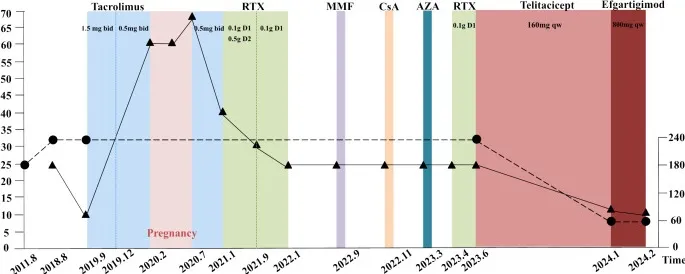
Previous therapeutic strategies and the dose of prednisone and pyridostigmine. Each time point represents a MC, which used rapid treatment of IVIg, PLEX, and high-dose steroid (before June 2023). Abbreviations: MC, myasthenic crises; RTX, rituximab; MMF, mycophenolate mofetil; CsA, cyclosporine A; AZA, azathioprine; IVIg, intravenous immunoglobulin; PLEX, plasma exchange. Details: The dose of pyridostigmine was 60 mg ter in die (tid) during 2011 to 2018 and increased to 60 mg quater in die (qid) until June 2023. The prednisone's dosage was 25 mg qd in August 2018 and declined to 10 mg quaque die (qd) when combining tacrolimus (1.5 mg bid) in September 2019. In February 2020, the patient found an intrauterine pregnancy of 7+ weeks and chose to continue the pregnancy. She discontinued tacrolimus, and the dose of prednisone was increased to 60 mg qd. In July 2020, a segment cesarean section was performed, whose procedure was successful, resulting a live infant. Following discharge, the patient was prescribed tacrolimus of 1 mg bid and prednisone of 70 mg qd. In January 2021, the patient received rituximab treatments on three occasions with doses of 0.1 g d1 and 0.5 g d2 initially, followed by 0.1 g d1 in subsequent two treatments. The prednisone dose was reduced to 40 mg qd after the first treatment and further decreased, respectively, to 30 mg qd and 25 mg qd in September 2021 and January 2022. MMF (1 g bid) was added in September 2022 but discontinued after 18 days. CsA (25 mg bid) was added in November 2022 but, later, discontinued after 14 days. AZA (50 mg qd) was added in March 2023 but discontinued in April 2023 when the fourth rituximab treatment was administered (0.1 g d1). In June 2023, the patient was prescribed telitacicept (160 mg quaque semana (qw)) and added efgartigimod (800 mg qw) in January 2024.
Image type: chart (chart)